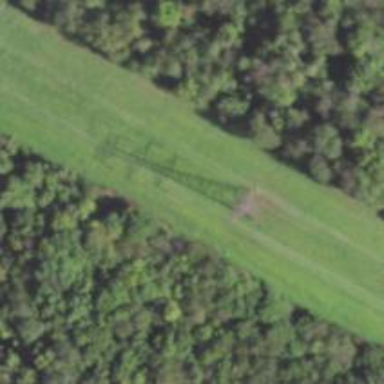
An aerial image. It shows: Lattice structure tower.